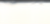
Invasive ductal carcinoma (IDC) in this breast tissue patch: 0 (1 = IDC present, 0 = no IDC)